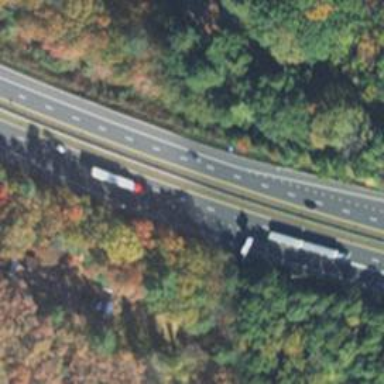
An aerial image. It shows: Asphalt motorway.